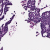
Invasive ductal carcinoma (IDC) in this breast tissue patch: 0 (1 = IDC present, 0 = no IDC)